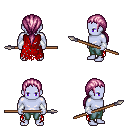
a pixel art fantasy rpg character, male body template, dark elf, purple skin, red tattered cape, teal pants, pink ponytail hairstyle, white cloth bracers, spear, four views (front, back, left, right), 2x2 character sprite sheet, small pixel art, hard edges, no anti-aliasing